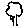
Label: tree